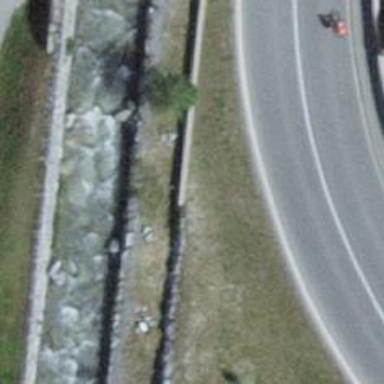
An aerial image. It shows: Wall barrier.